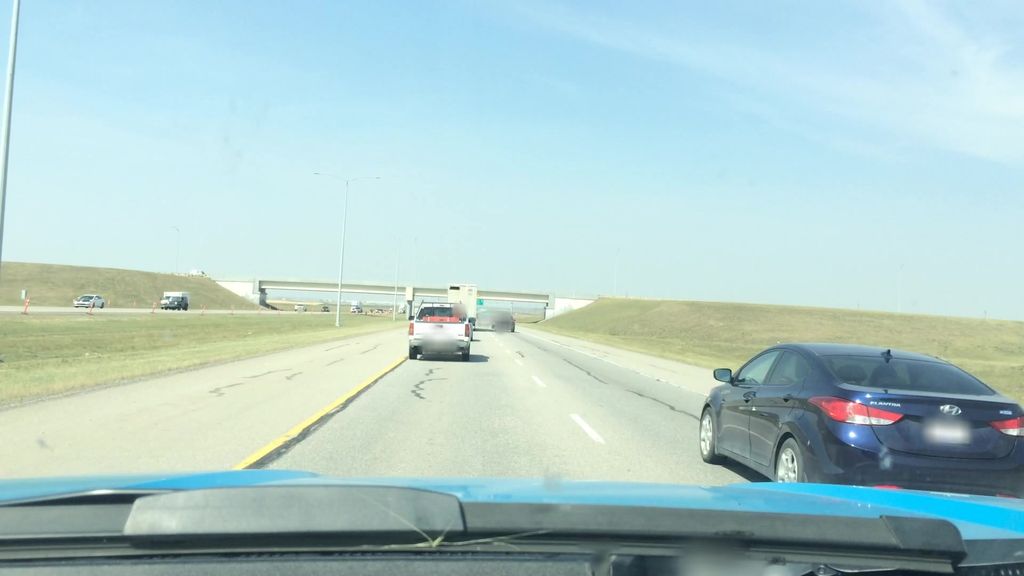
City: calgary